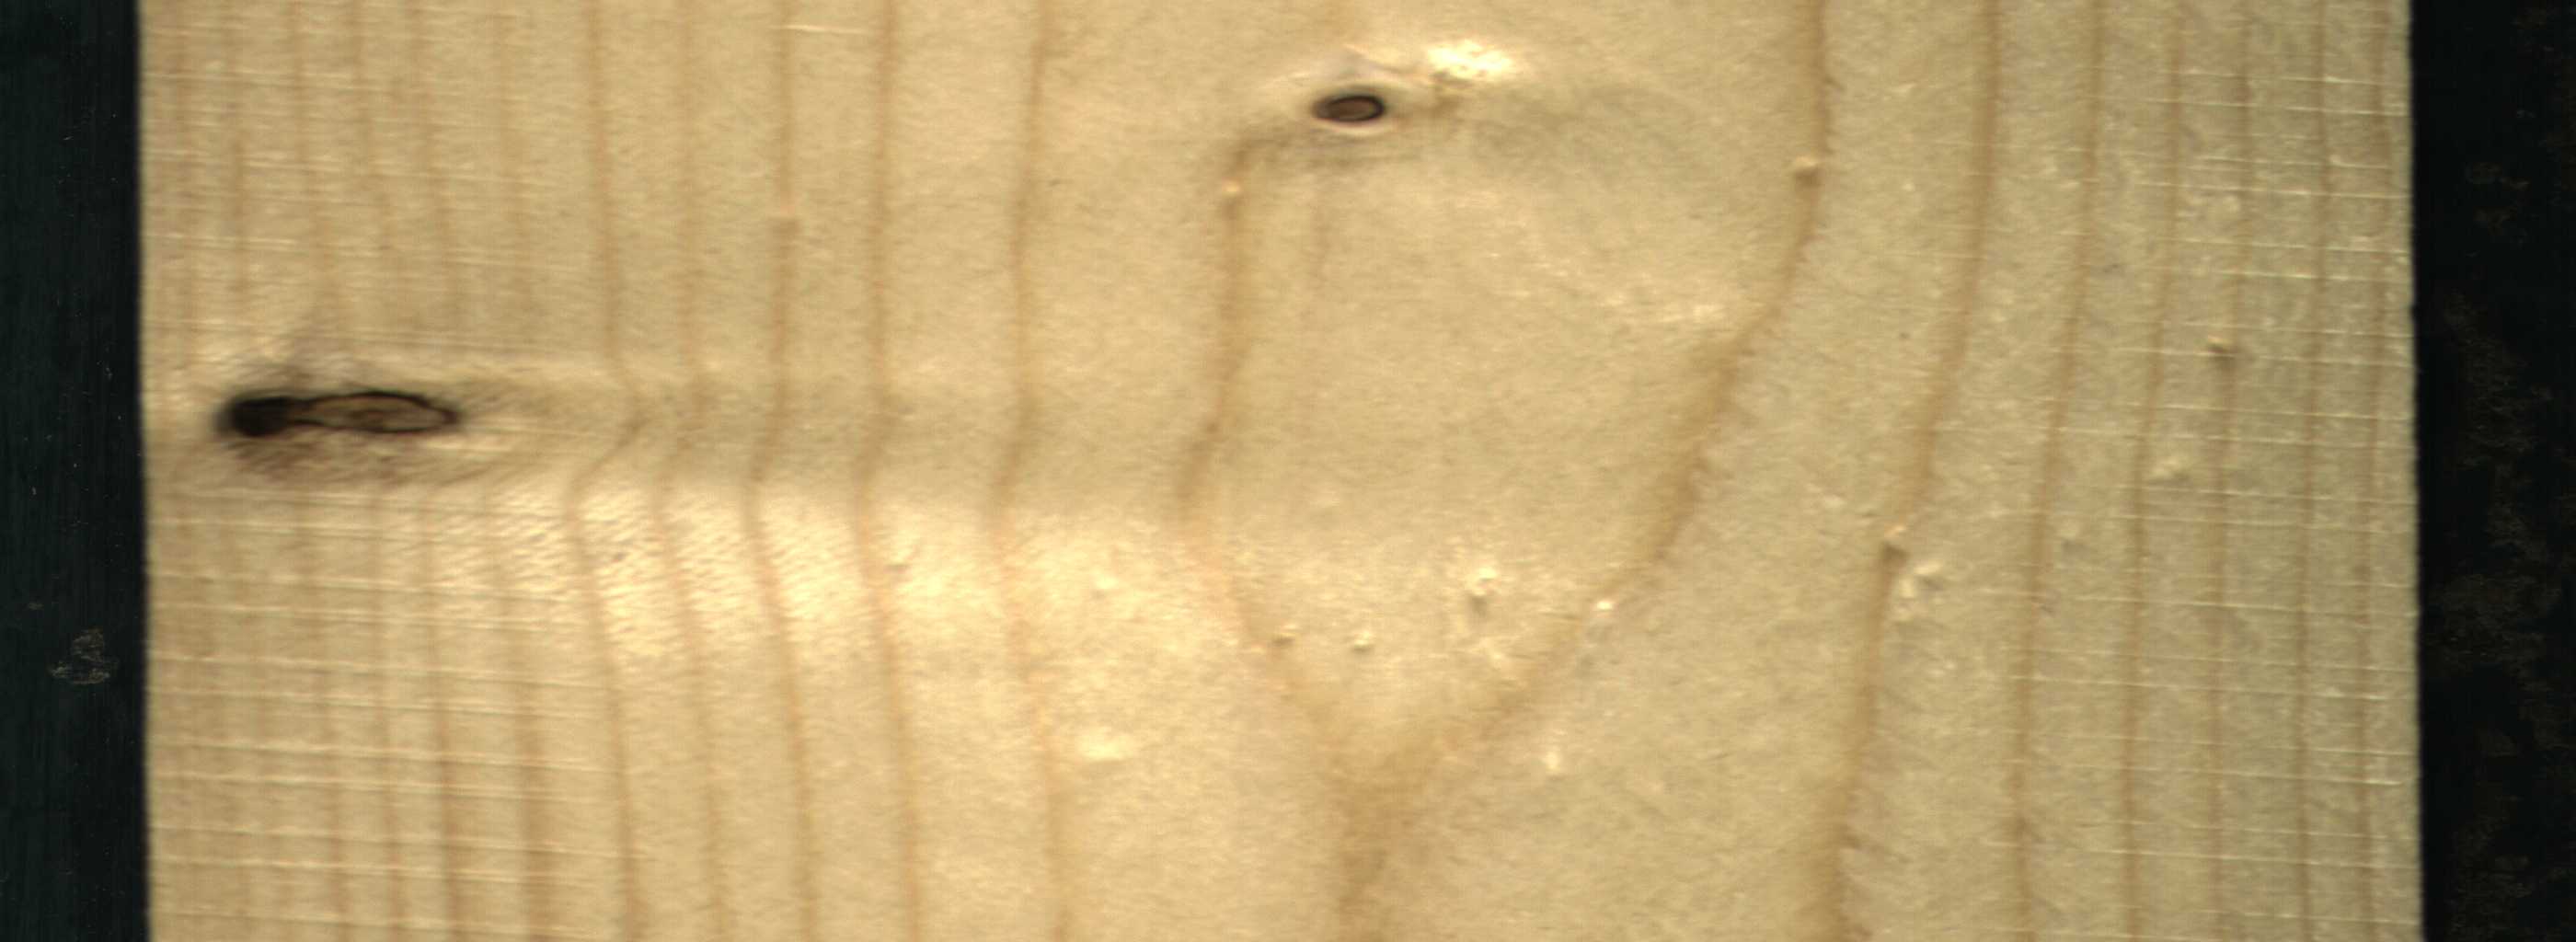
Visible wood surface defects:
Dead_Knot
Dead_Knot